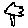
Label: tree